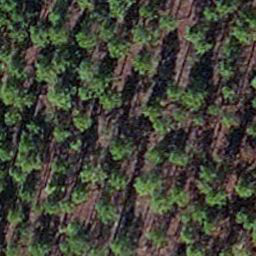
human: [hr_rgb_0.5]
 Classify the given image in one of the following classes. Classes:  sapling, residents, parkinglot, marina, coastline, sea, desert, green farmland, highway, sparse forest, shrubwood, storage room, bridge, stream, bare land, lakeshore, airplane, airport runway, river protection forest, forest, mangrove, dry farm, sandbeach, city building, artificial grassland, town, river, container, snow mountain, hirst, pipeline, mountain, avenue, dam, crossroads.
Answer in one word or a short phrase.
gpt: sapling